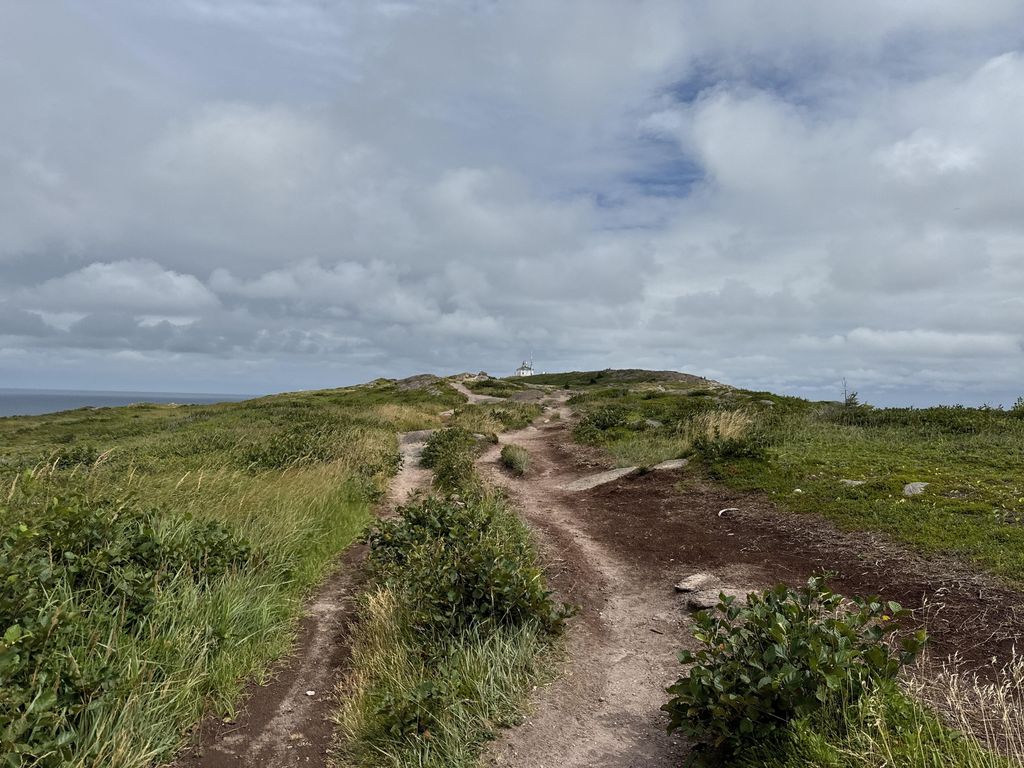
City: st_johns